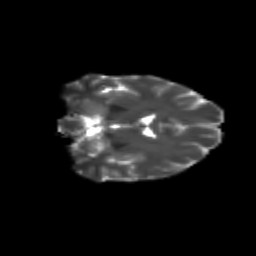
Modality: T2w
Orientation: coronal
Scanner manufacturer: siemens
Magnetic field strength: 3 T
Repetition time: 9.2 s
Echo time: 0.084 s